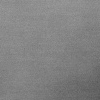
Atmospheric dust classification: dusty